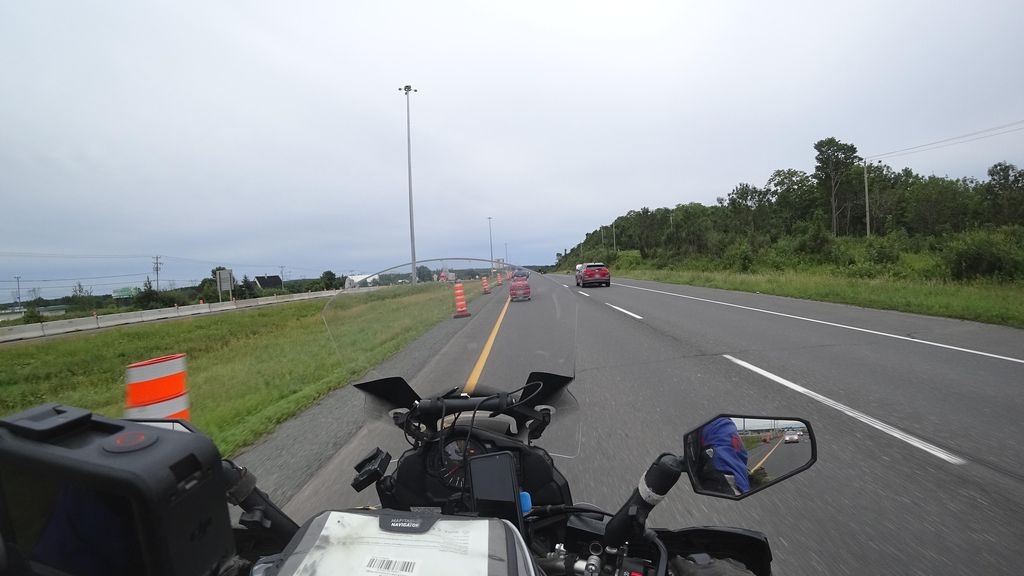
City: quebec_city